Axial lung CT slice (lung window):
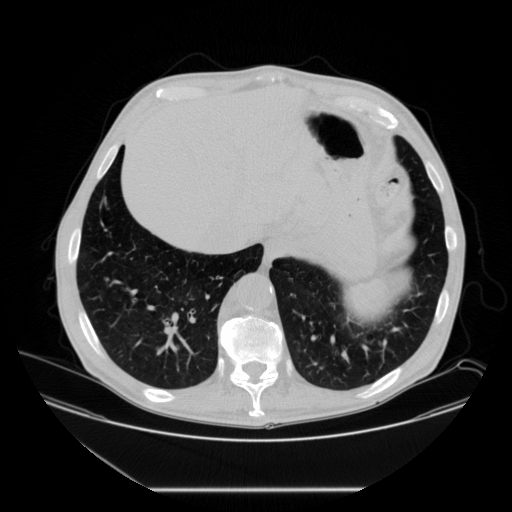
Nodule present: no